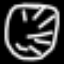
Label: clock